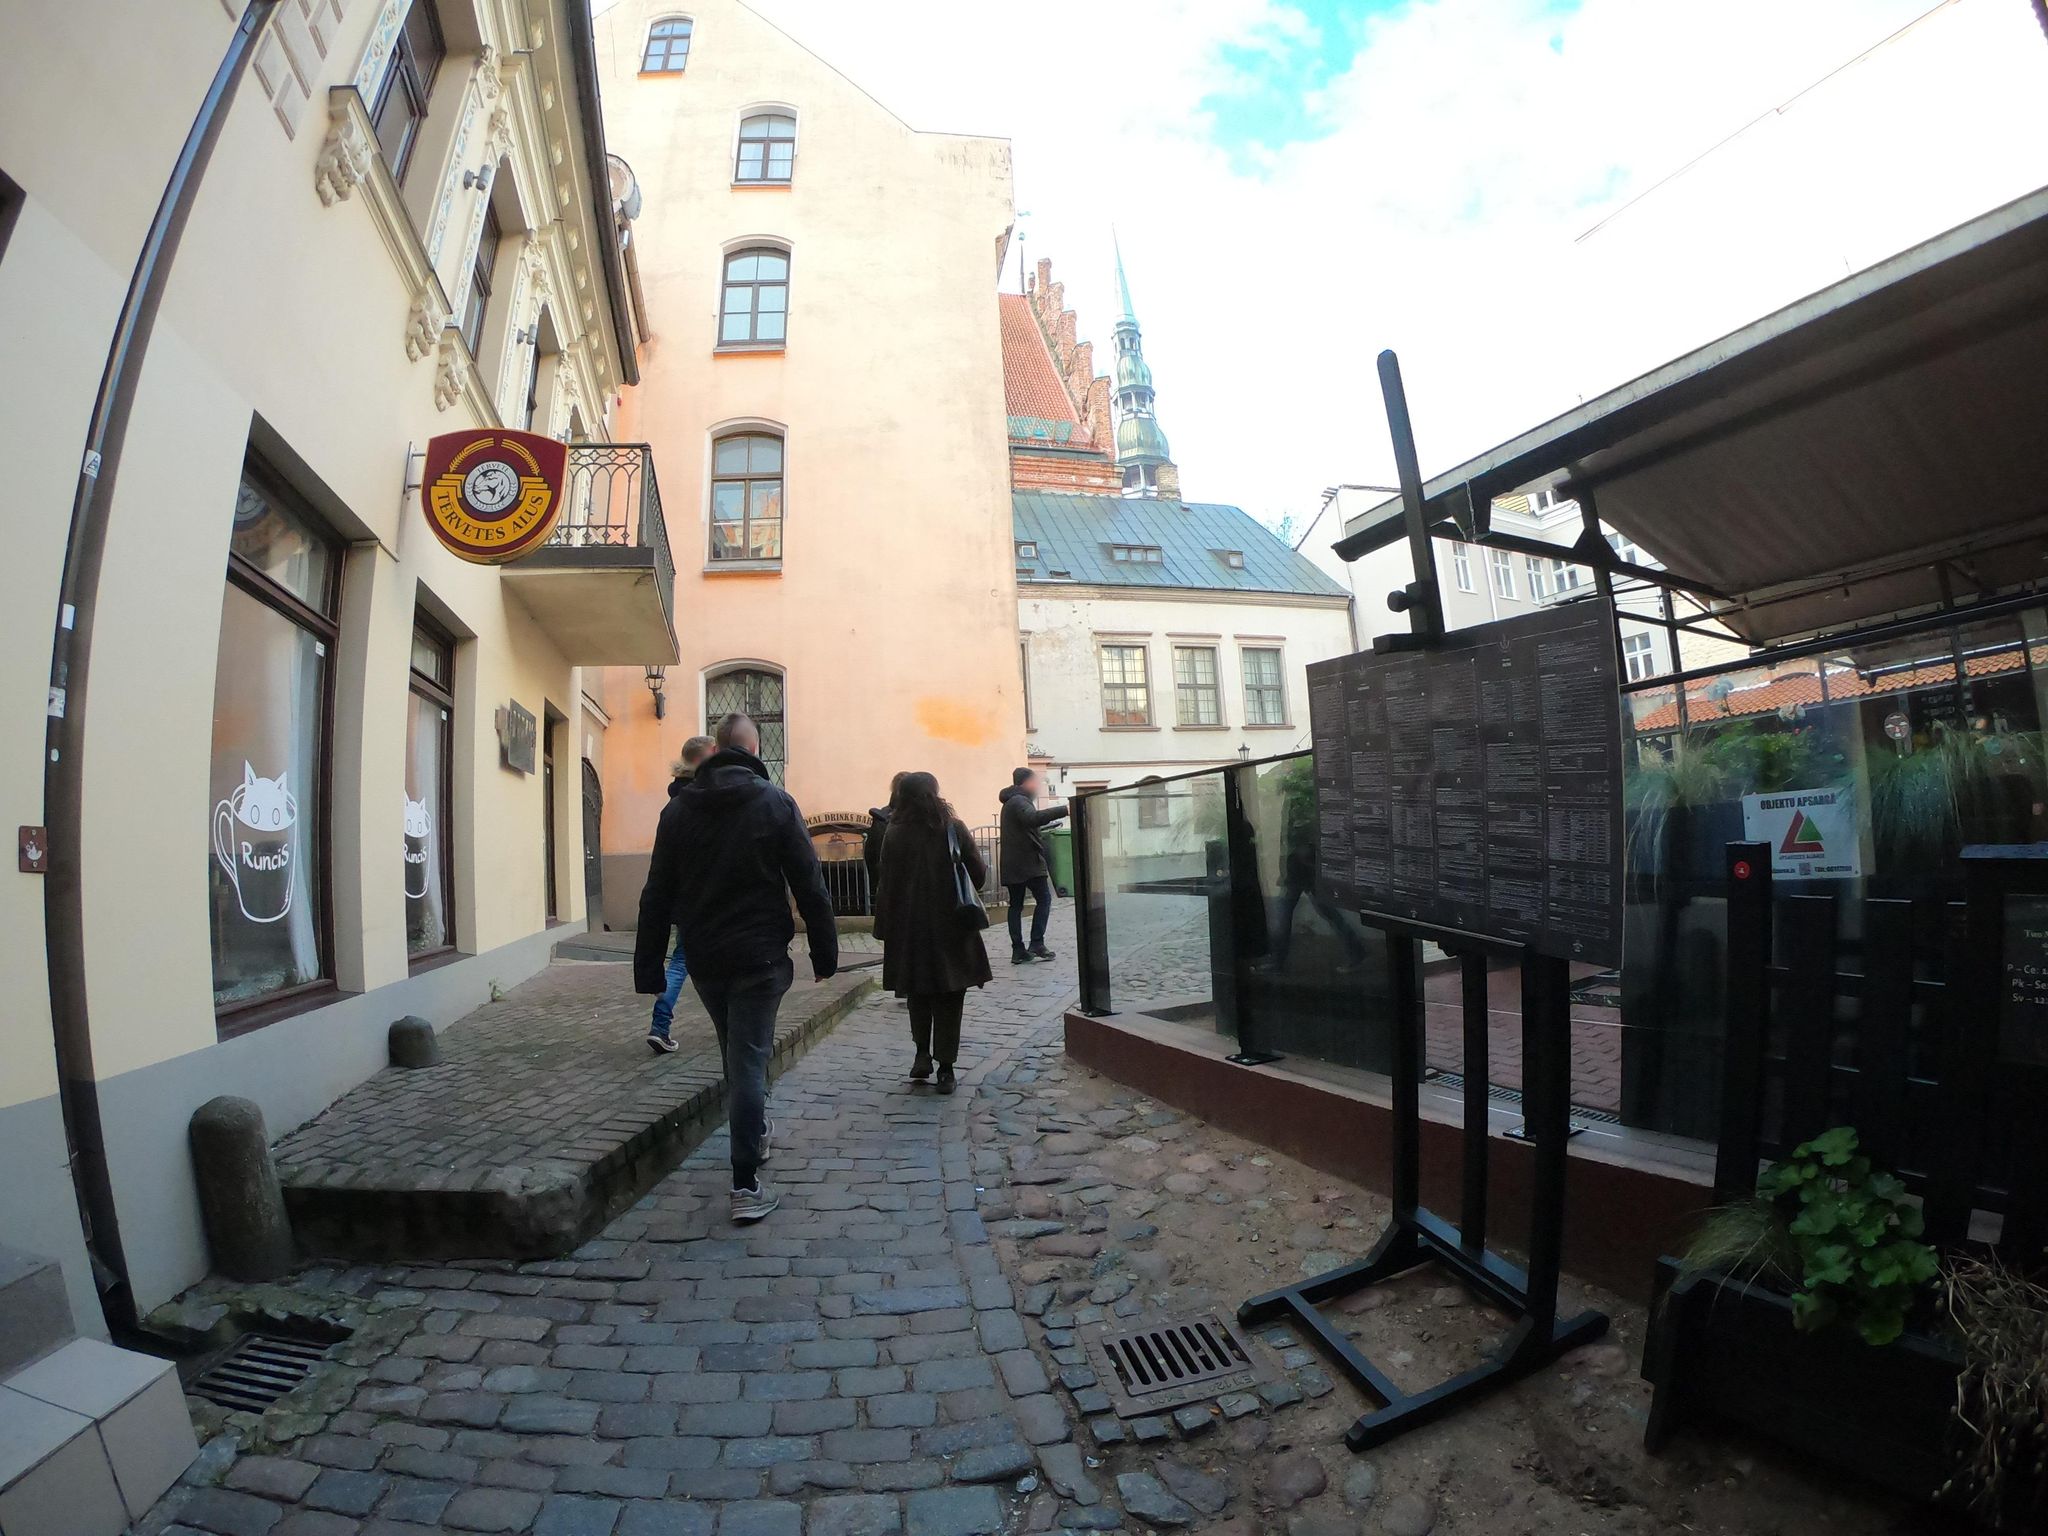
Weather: clear
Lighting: day
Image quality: good
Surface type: walking surface
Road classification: footway, pedestrian, living_street
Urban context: urban centre
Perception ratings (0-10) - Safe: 3.21, Lively: 6.56, Beautiful: 7.23, Boring: 6.16, Depressing: 6.8, Wealthy: 7.71